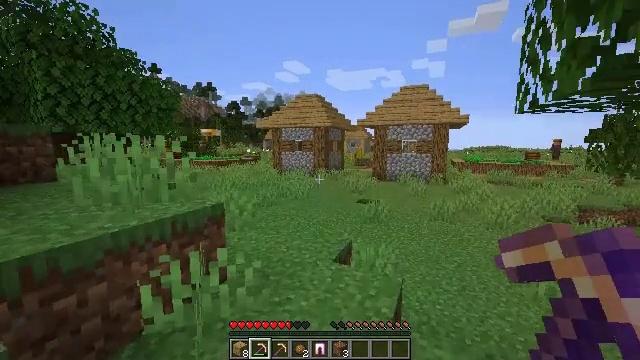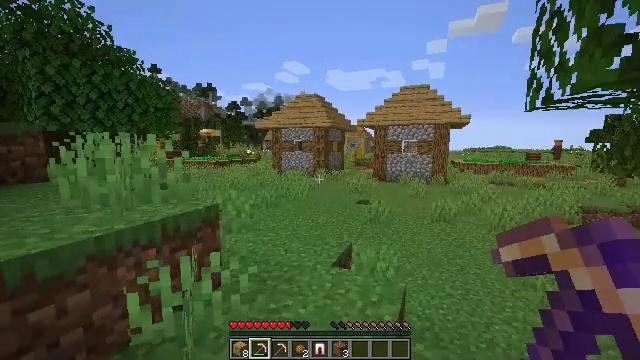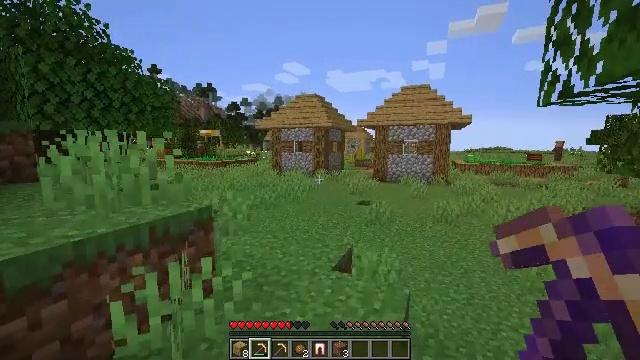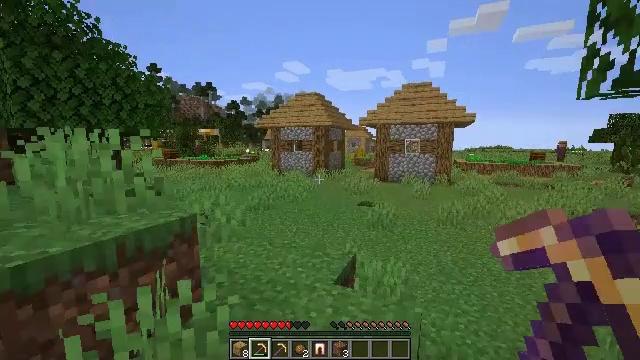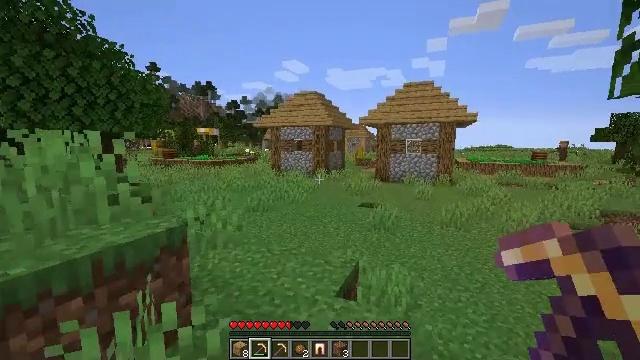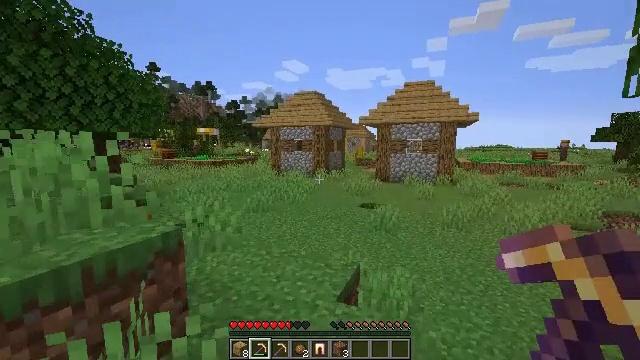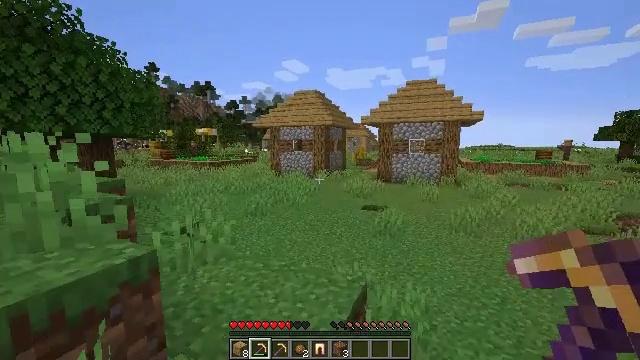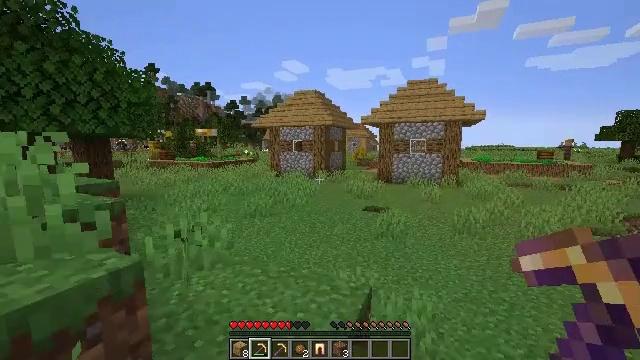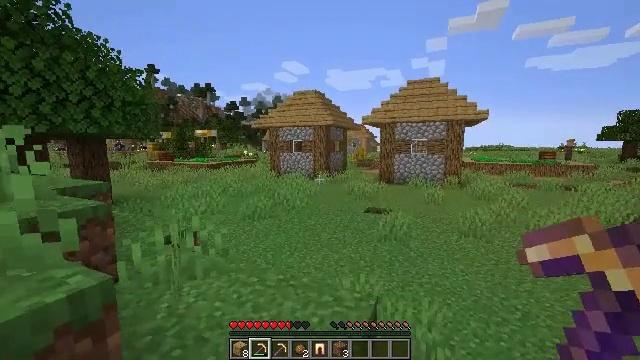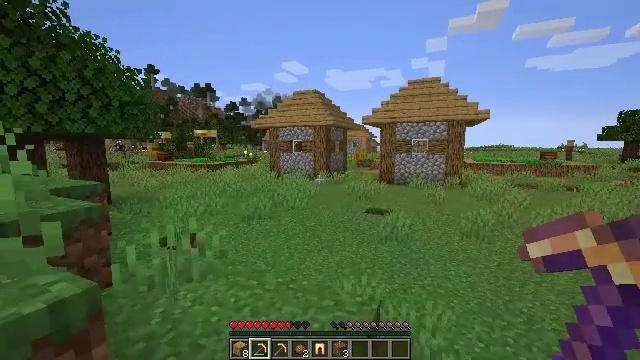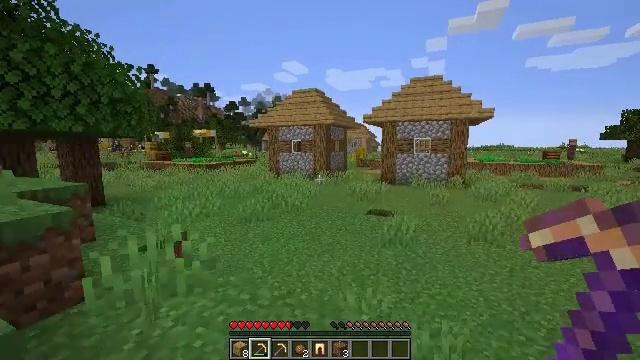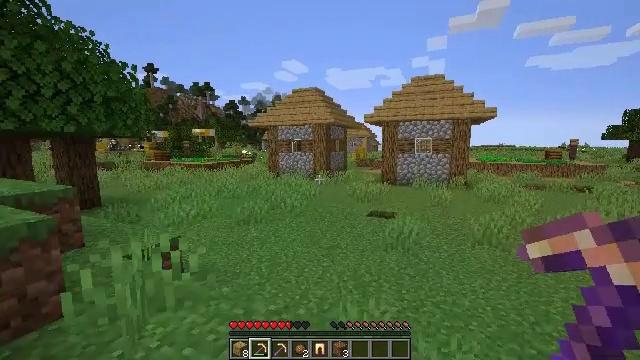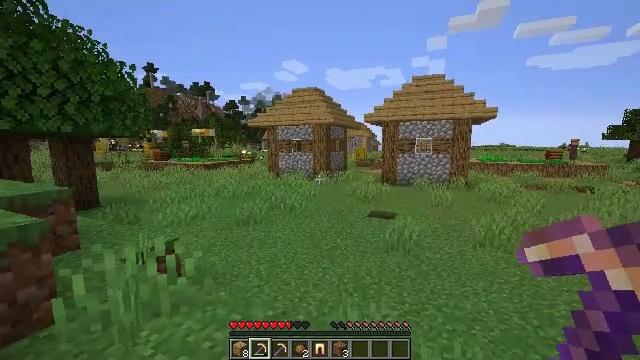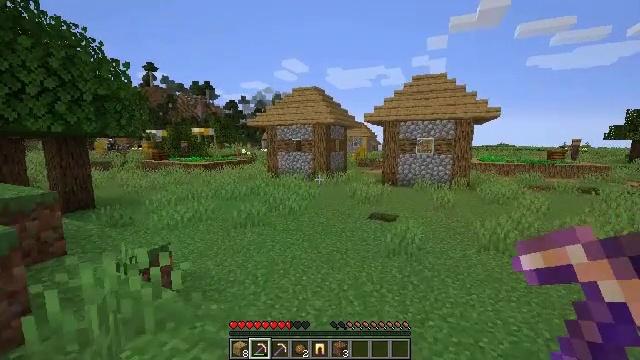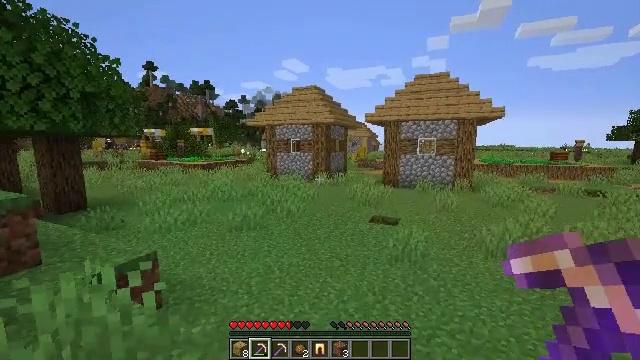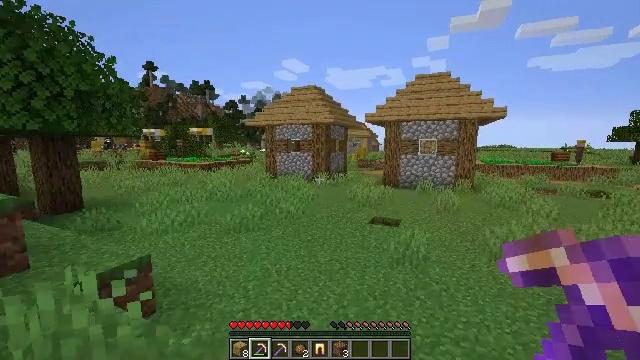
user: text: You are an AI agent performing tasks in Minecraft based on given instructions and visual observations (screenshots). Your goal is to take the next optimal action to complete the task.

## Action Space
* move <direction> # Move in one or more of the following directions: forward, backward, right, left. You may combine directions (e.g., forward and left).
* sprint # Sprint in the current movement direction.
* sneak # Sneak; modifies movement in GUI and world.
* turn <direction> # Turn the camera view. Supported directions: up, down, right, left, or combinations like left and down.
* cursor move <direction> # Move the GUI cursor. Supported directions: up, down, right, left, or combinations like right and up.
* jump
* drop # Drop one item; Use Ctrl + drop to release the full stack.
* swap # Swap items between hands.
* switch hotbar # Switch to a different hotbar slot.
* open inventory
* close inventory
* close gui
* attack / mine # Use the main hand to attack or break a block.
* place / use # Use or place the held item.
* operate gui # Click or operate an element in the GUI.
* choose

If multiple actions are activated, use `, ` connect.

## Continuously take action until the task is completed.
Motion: motion action
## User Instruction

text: Mine cobblestone to craft tools and furnaces.
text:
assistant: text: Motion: move forward
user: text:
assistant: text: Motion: move forward
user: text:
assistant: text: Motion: move forward
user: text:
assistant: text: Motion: move forward
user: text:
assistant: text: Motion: move forward
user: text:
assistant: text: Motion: move forward
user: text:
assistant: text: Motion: move forward
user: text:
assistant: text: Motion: move forward
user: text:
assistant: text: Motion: move forward
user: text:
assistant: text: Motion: move forward
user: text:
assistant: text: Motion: move forward
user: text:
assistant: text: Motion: move forward
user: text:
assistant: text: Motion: move forward
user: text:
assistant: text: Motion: move forward
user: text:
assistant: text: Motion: move forward
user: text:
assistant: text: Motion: move forward
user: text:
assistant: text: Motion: move forward
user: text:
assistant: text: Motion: move forward
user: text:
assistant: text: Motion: move forward
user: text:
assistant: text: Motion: move forward
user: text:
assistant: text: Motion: move forward
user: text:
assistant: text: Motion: move forward
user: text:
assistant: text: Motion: move forward
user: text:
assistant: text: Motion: move forward
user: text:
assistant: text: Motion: move forward
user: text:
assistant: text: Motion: move forward
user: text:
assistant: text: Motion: move forward
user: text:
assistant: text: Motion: move forward
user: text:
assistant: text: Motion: move forward
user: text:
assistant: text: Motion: move forward